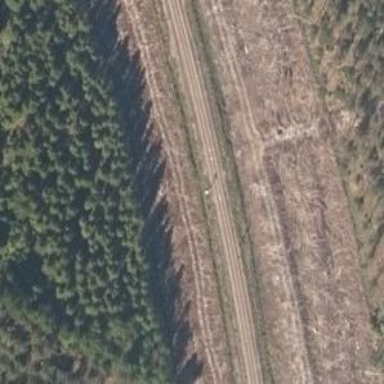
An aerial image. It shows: Railway with continuous electrified contact line.